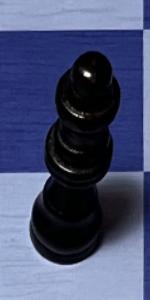
Label: Queen_Black